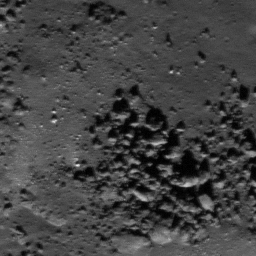
Pit: Rutherfurd 2
Host crater: Rutherfurd
Host type: impact_melt
Lunar coordinates: latitude -60.776, longitude 348.253